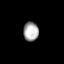
Tissue: lung
Cell type: Endothelial cells
Senescence score: 0.5709
Nuclear area (px): 285
Mean DAPI intensity: 169.484